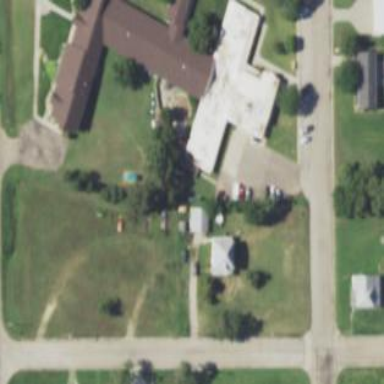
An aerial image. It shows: Nursing home.